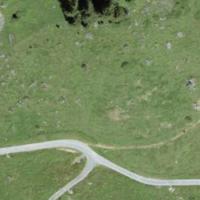
EUNIS habitat code: 23
Species observed at this site:
Eriophorum angustifolium